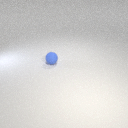
small blue rubber sphere